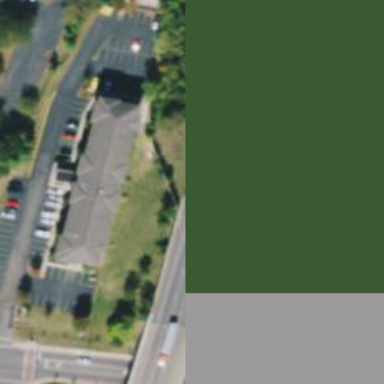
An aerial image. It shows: Paved parking area.